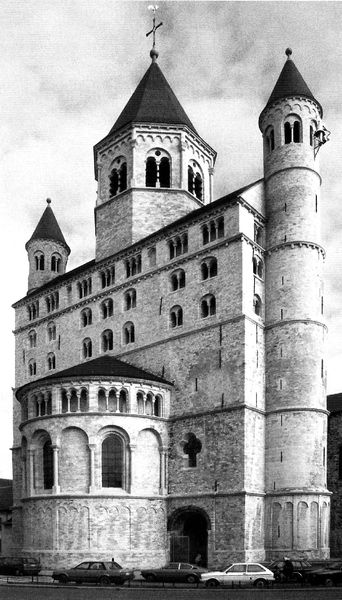
Titel: St. Gertrud in Nivelles, Westbau 1177 - 1185
Standort: Nivelles (EU - B)
Schlagwörter: himmel, wolken, fenster, grau, straße, säulen, schloss, architektur, tot, kirche, deutsch, tor, foto, burg, kreuz, türme, mauerwerk, apsis, romanik, einfahrt, autos, oktogon, fot, westwerk, wetterhahn, himmer, aachen, kreuzfahne